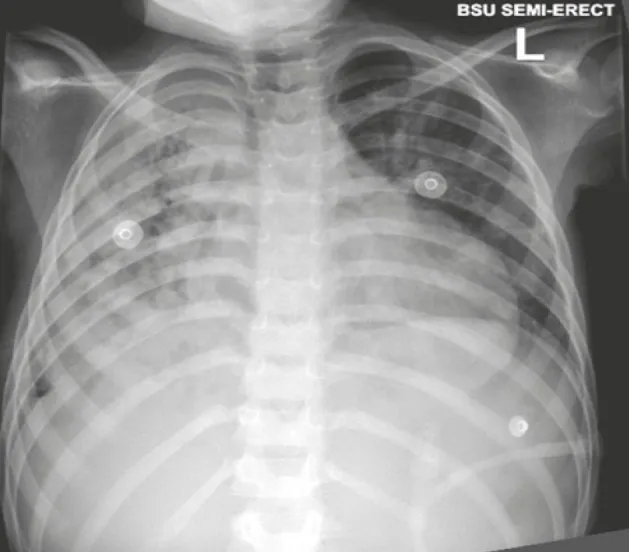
Right-sided consolidation with areas of breakdown indicative of
a necrotising pneumonia.
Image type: radiology (x_ray)